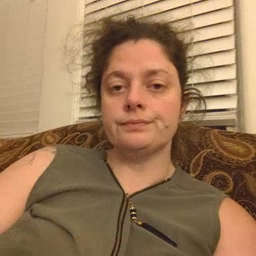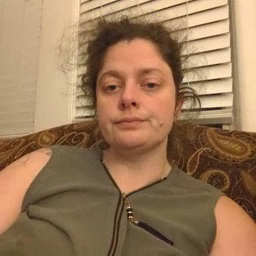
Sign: fish